Question: I setup a Windows 7 on 'vm' on the same 'pc', I have a form with the following code:
'''
MySqlConnection connection = new MySqlConnection("SERVER = 127.0.0.1; DATABASE = my_test; UID = root; PASSWORD = 'XXXX';");
private void Form1_Load(object sender, EventArgs e)
{
MySqlCommand cmd = new MySqlCommand("SELECT * FROM info", connection);
connection.Open();
MySqlDataReader reader = cmd.ExecuteReader();
if (reader.HasRows)
{
while (reader.Read())
{
MessageBox.Show(reader[1].ToString());
}
}
reader.Close();
connection.Close();
}
'''
on my 'pc' i successfully connect to the db, now i copy and paste my app to the vm and i get a 'jit' error i don't have any thing on the 'vm' (no 'appache' no 'mysql' nothing but net framework 4.0)
i did make my root user remote enabled like that:
'GRANT ALL ON *.* to '%'@'%' WITH GRANT OPTION;'
now i still stuck, so how to connect to the db with my 'ip' so the 'vm' can find it, and do i need to setup anything in the 'vm'?
Note: i can use another 'pc' if the problem in the 'VirtualBox' but i suspect that it has nothing to do with the 'VirtualBox'.
i am confused i made this form

and i move it to the vm and i asking simply: what to write in that textbox?
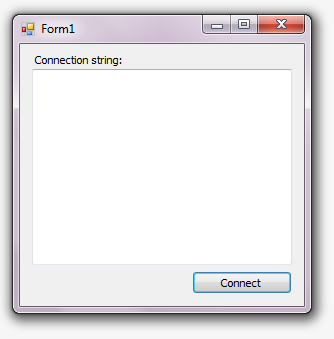
Answer: When you connect to '127.0.0.1', you connect to the current system. Regardless of what system is running: main or 'vm'. You should configure network settings of the 'VirtualBox' so that 'vm' can connect to your main system. In this case you'll connect from 'vm' not to localhost but to IP-address that you set to main 'OS'.
Or you can setup 'MySQL' to the 'vm' and move your database to that 'MySQL'.
For testing connection to 'MySQL' you can use 'telnet' (<URL>.
At first you should know the 'MySQL' port. You can get it from 'MySQL' config or try ports from @Prageeth Roshane' answer. Then you should try to connect from 'VirtualBox' to 'MySQL' to finded port. You can use or programm or telnet. If you'll have troubles with connections, try to check that the firewall in VM and in main OS is not blocked your programm (or telnet).
P.S. If you can connect to 'MySQL' from another PC, but cann't connect from VM, then trouble is in VM's network settings.